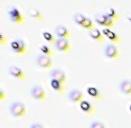
Label: Phaeocystis